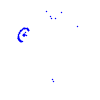
Particle: proton